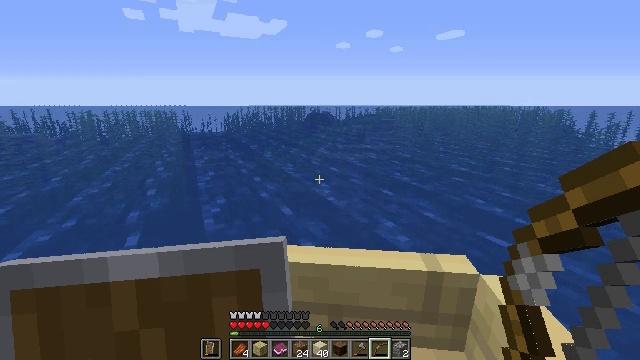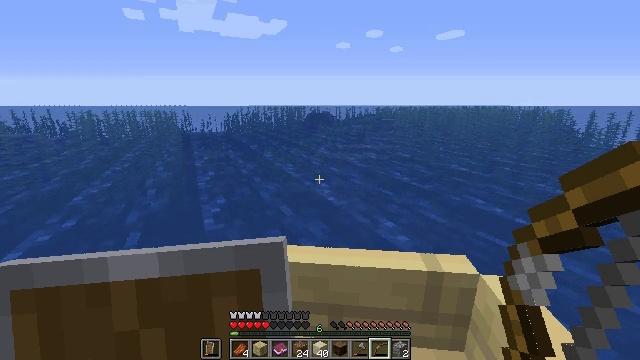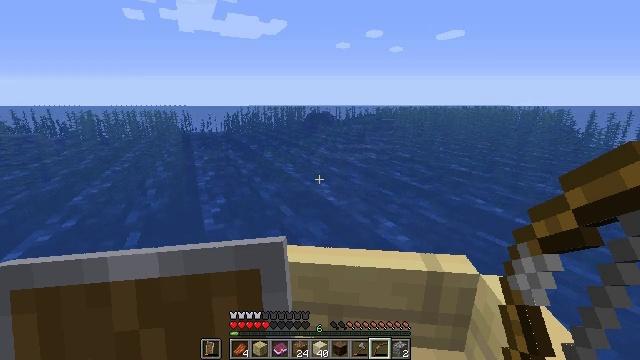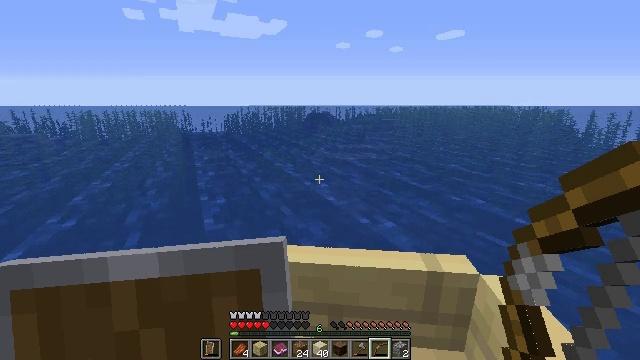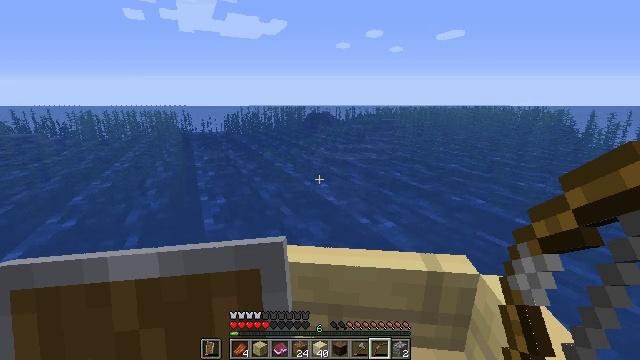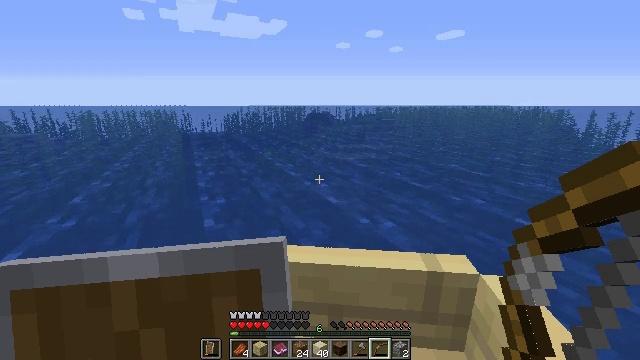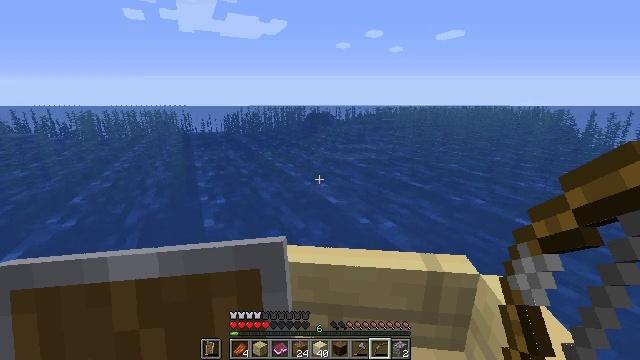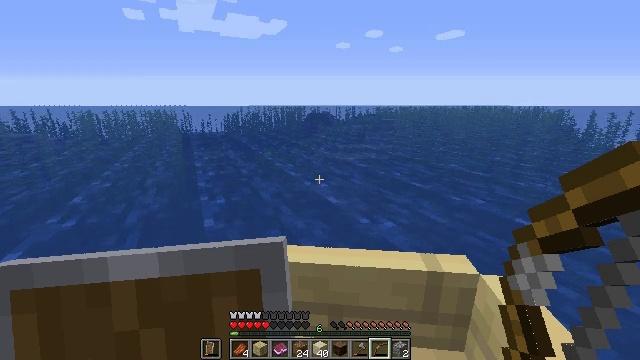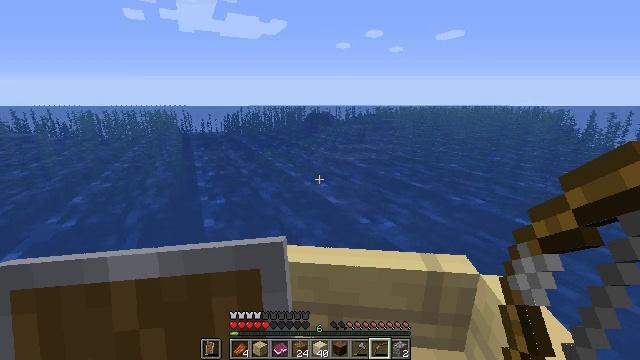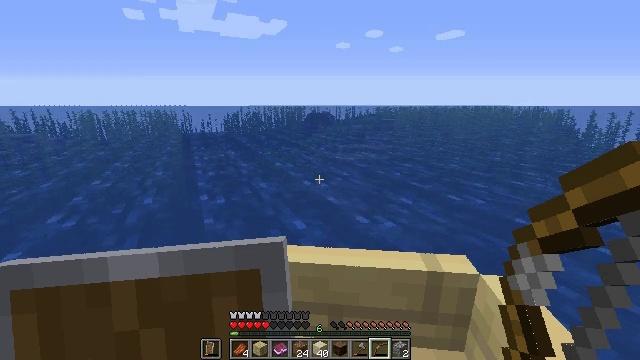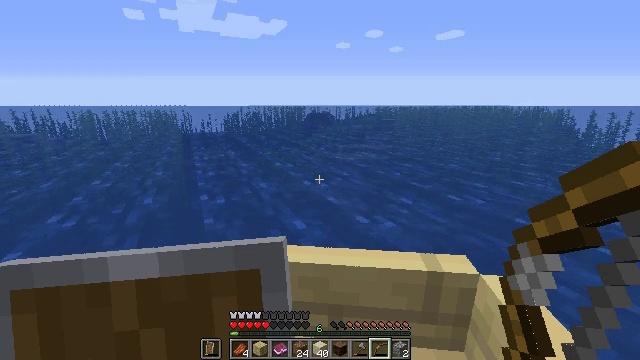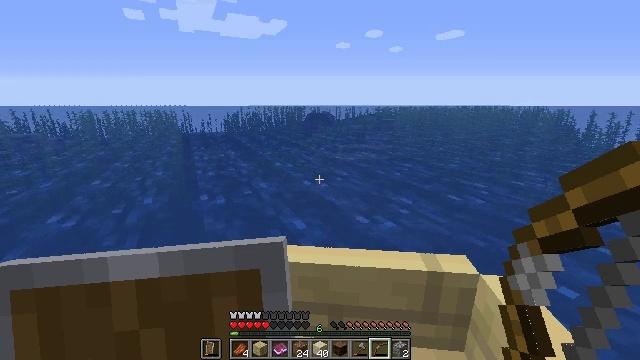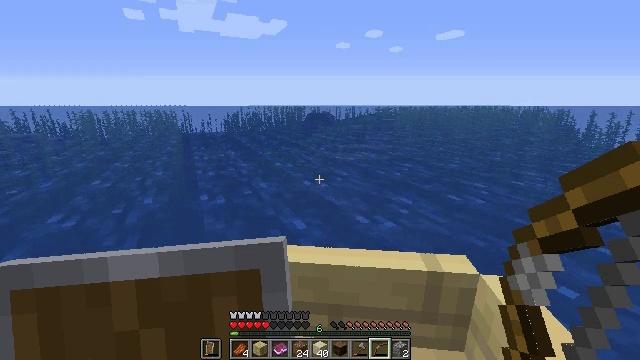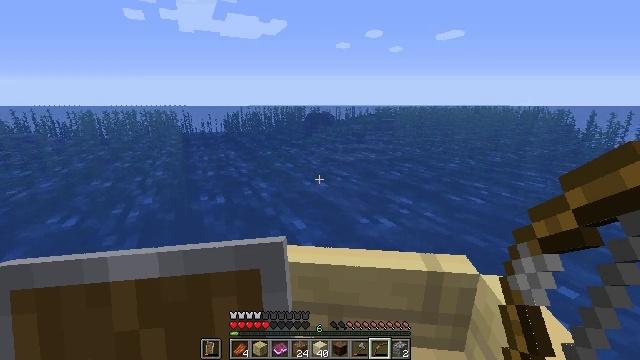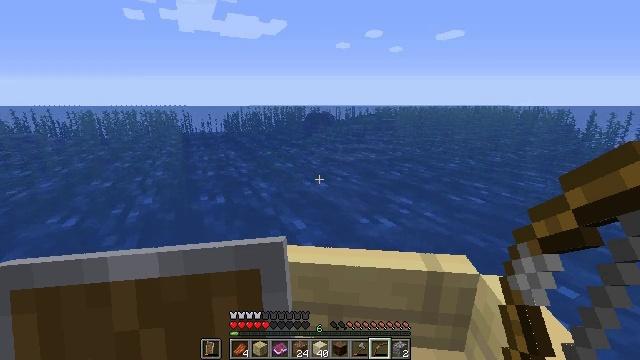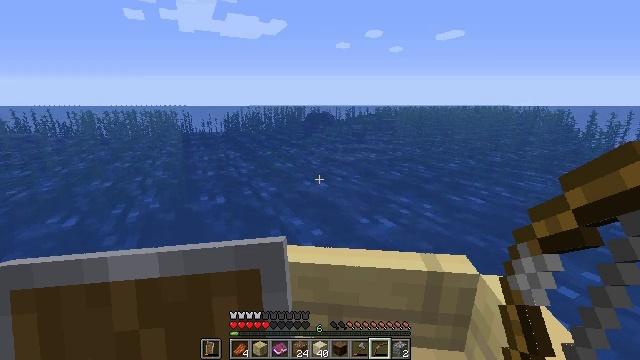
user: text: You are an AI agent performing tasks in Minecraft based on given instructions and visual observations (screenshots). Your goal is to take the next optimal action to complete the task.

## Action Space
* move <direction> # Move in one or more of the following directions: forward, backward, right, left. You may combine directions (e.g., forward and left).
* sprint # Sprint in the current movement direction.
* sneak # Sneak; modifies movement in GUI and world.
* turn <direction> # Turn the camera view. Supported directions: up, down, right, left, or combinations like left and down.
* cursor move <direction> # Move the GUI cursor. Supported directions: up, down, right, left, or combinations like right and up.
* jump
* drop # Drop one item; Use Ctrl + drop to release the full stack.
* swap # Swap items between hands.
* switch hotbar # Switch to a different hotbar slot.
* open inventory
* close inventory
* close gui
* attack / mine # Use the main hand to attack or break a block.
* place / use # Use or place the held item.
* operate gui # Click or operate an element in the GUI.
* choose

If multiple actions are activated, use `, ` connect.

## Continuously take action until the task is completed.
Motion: motion action
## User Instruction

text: Harvest packed ice from cold regions.
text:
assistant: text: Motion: no_op
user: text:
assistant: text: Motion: no_op
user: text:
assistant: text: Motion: no_op
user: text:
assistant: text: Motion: no_op
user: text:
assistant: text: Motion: no_op
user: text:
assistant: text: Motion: no_op
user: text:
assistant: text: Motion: no_op
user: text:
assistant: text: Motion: no_op
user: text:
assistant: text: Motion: no_op
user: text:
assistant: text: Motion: no_op
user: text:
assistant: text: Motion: no_op
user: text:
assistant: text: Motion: no_op
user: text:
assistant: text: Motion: no_op
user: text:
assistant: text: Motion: no_op
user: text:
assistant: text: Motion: no_op
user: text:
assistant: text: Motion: no_op
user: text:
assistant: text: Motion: no_op
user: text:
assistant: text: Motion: no_op
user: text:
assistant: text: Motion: no_op
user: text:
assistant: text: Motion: no_op
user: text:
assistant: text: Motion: no_op
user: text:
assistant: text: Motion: no_op
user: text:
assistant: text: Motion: no_op
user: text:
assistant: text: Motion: no_op
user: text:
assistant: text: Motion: no_op
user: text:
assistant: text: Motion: no_op
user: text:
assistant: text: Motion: no_op
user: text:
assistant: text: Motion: no_op
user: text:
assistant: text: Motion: no_op
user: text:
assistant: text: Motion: no_op